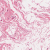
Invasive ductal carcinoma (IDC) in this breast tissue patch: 0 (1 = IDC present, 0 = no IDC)